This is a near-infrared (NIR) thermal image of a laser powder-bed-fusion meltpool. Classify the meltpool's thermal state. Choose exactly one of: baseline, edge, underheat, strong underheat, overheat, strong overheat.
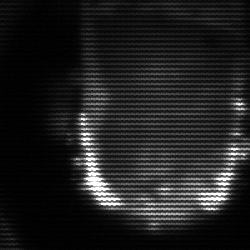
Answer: baseline